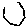
Label: hexagon